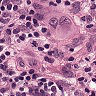
Metastatic tissue present: yes